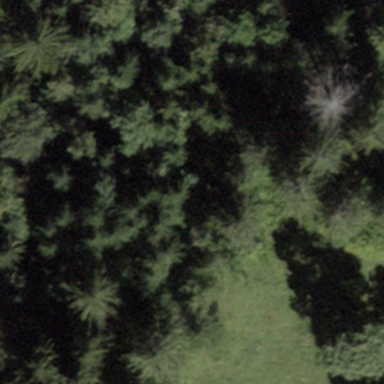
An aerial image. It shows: Forest with mixed leaf types and cycles.